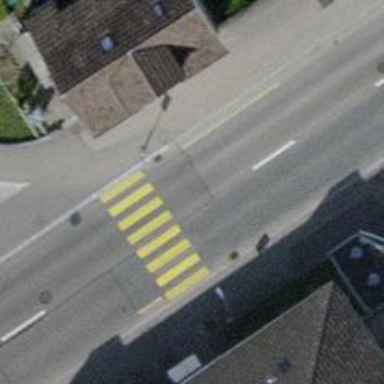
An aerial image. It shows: Uncontrolled and marked road crossing.